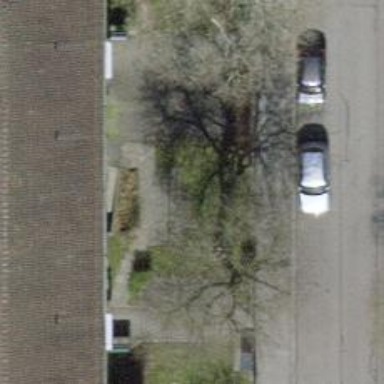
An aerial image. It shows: Urban tree adds touch of nature to the surroundings.